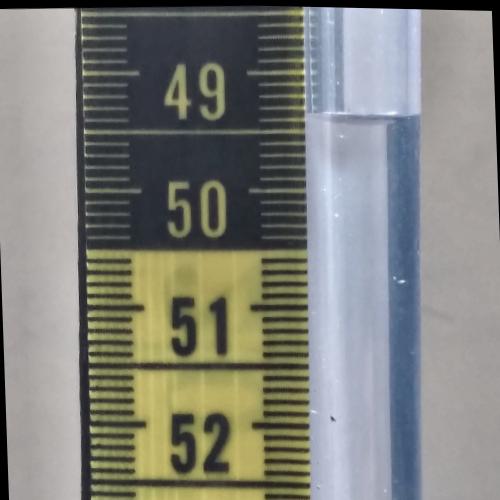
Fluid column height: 49.4 cm